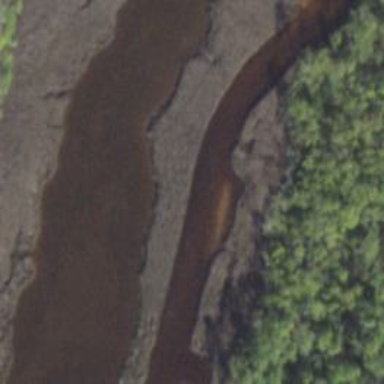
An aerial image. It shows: Saltmarsh wetland area.